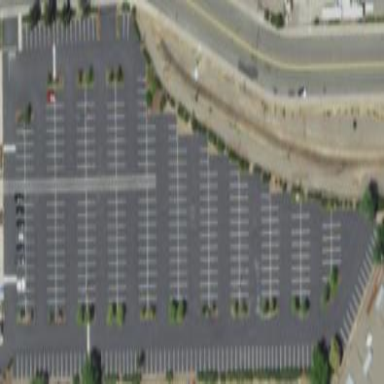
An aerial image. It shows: Paved parking area.